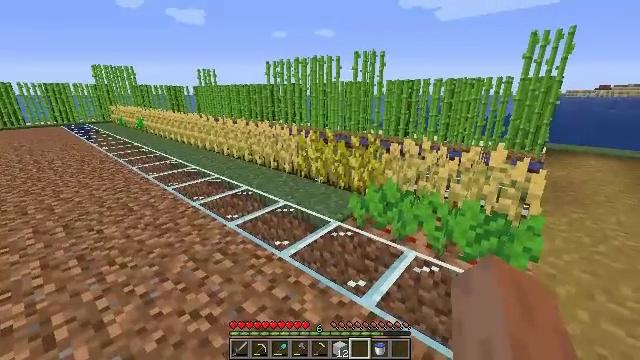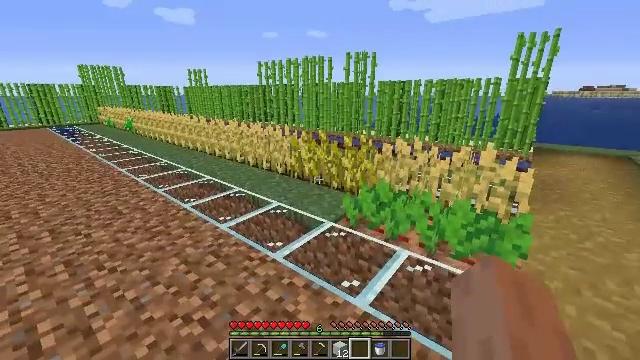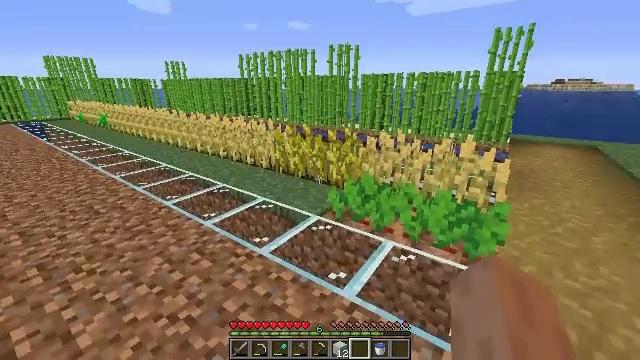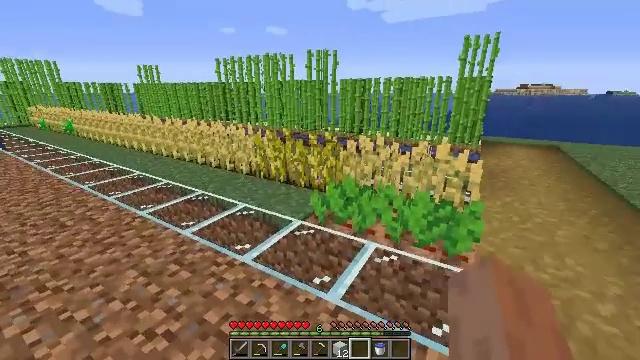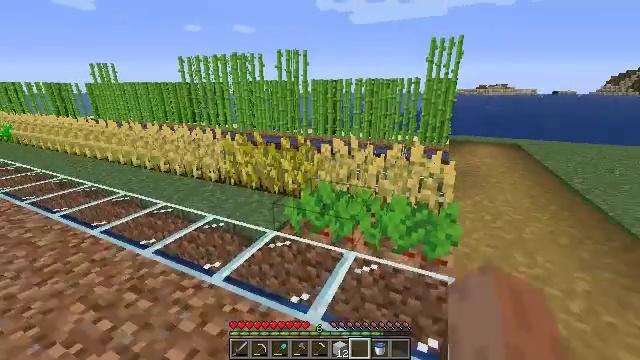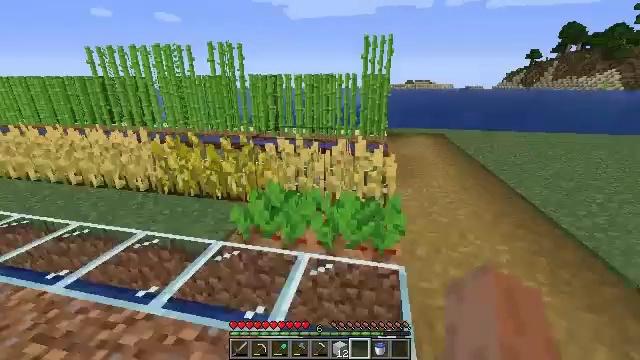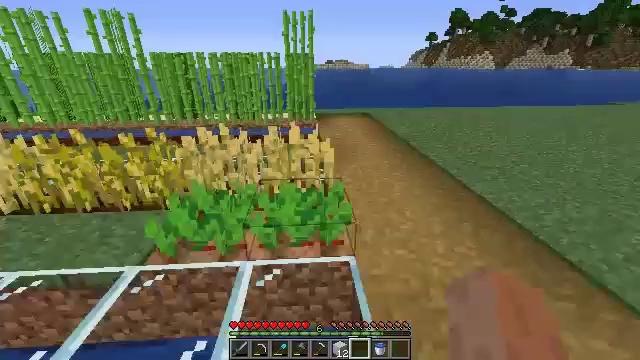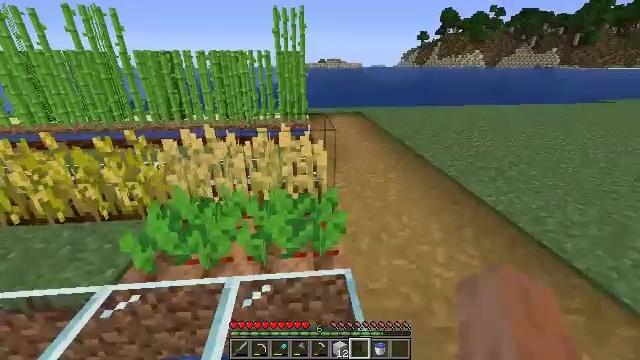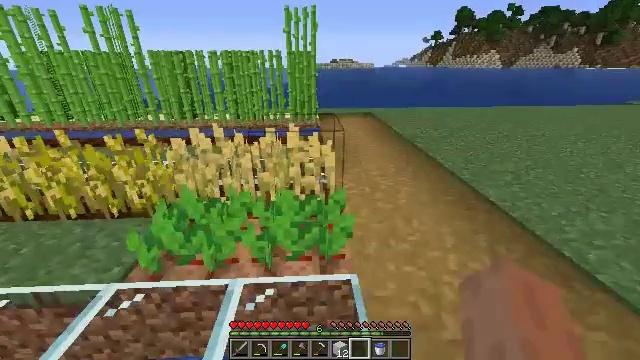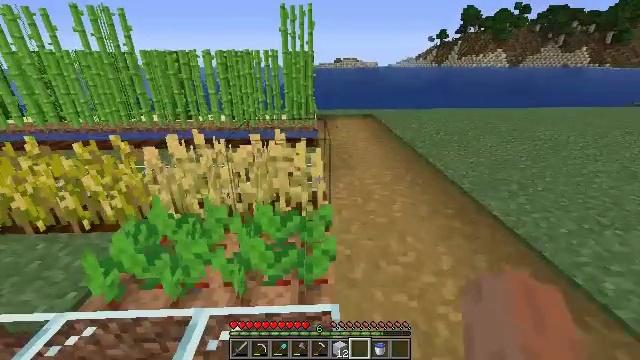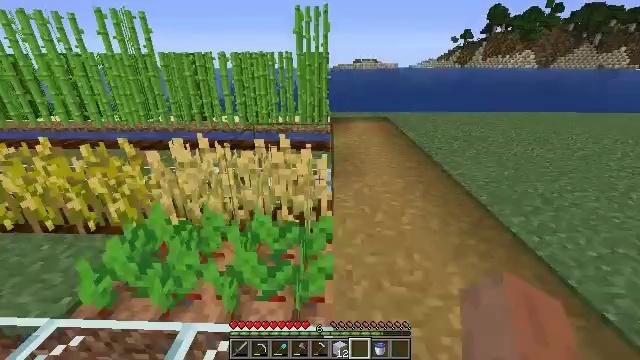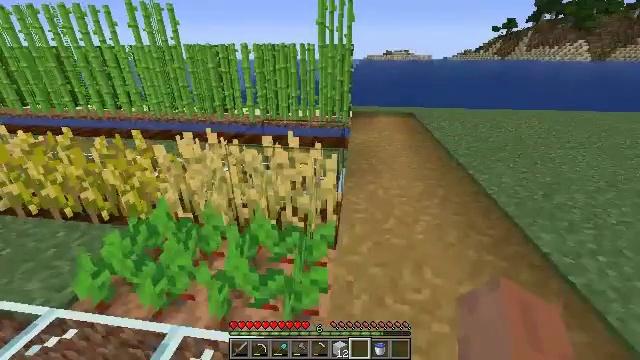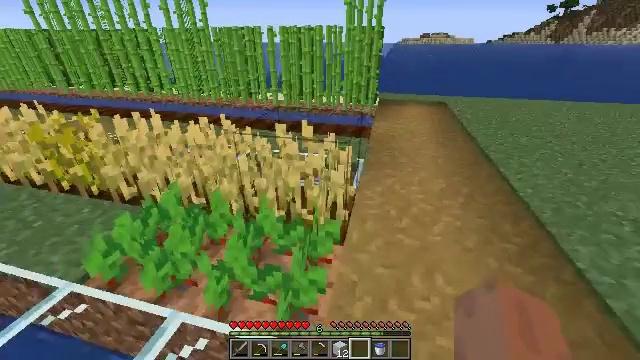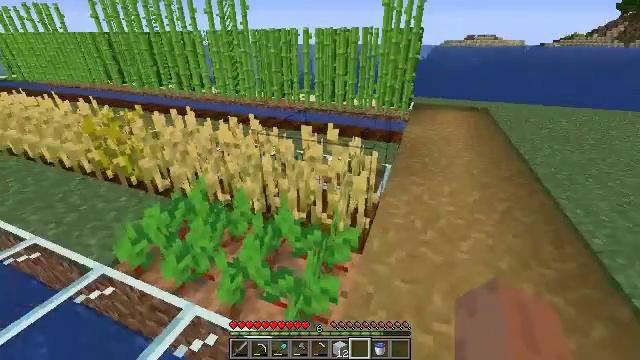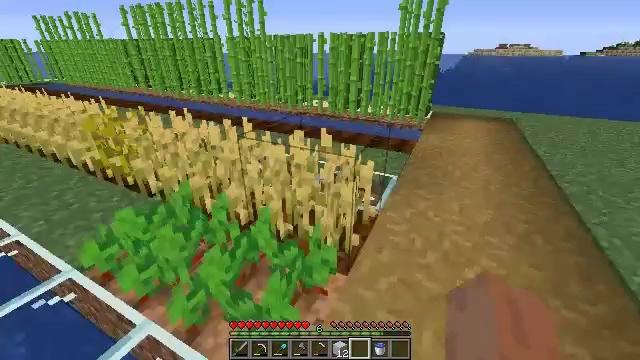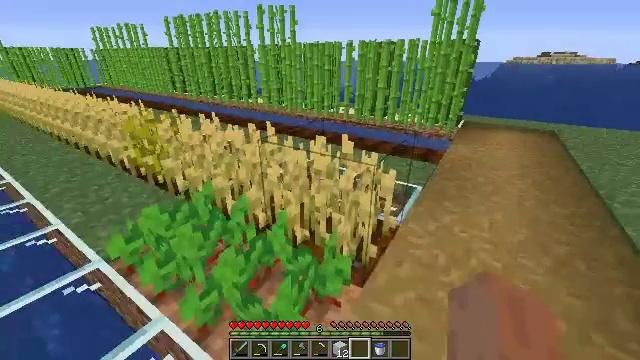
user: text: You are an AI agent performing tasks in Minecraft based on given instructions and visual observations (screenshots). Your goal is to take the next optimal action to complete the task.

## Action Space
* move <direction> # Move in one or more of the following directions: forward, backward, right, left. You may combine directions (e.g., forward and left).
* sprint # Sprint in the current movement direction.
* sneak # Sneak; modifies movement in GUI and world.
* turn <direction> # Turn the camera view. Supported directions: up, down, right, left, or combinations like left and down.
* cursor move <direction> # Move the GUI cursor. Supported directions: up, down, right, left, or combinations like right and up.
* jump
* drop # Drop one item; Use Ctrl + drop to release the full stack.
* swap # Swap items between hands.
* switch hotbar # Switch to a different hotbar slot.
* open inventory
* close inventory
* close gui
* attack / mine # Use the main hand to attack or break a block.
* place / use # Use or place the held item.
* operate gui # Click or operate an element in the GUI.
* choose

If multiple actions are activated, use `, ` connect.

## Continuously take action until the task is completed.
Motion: motion action
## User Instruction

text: drop white concrete
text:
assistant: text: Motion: turn right
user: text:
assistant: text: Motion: turn right and down
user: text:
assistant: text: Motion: move forward, turn right
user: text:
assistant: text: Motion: move forward, turn right
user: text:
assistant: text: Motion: move forward, turn right
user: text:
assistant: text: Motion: move forward, turn right and down
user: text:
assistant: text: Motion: move forward and move right, turn right
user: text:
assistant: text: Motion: move forward and move right, turn left
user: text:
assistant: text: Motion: move forward and move right
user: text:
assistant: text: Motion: move forward and move right, turn left
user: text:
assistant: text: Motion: move forward and move right, turn left and down
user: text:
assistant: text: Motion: move forward and move right, turn left and down
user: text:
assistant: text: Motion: move forward and move right, turn left
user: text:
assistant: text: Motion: move forward and move right, turn left and up
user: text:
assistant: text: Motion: move forward and move right, turn left and up
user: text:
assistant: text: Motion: move forward and move right, turn left
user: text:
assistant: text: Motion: move forward and move right, turn left and down
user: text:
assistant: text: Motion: move forward and move right
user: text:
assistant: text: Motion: move forward and move right
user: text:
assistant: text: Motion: move forward and move right, turn left
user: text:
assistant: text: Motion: move forward and move right, turn left
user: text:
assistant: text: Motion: move forward and move right, turn left
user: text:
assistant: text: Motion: move forward and move right, turn left
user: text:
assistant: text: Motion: move forward and move right, turn left
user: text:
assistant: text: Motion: move right, turn left
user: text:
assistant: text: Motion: move right, turn left
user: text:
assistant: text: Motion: move right, turn left
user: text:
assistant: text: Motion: turn left
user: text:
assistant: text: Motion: no_op
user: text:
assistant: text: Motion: no_op